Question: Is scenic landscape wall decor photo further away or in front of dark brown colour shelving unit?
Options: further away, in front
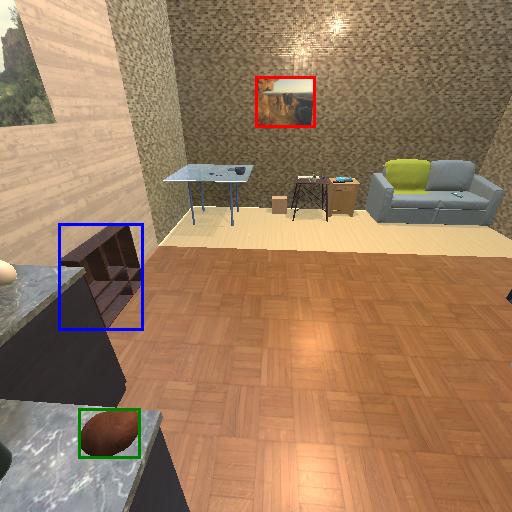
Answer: further away